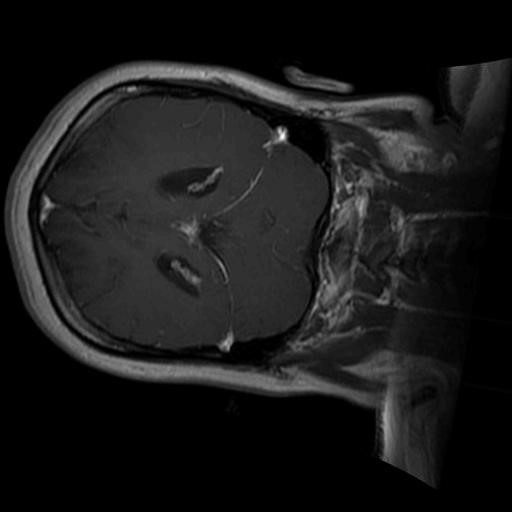
Label: brain_glioma